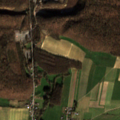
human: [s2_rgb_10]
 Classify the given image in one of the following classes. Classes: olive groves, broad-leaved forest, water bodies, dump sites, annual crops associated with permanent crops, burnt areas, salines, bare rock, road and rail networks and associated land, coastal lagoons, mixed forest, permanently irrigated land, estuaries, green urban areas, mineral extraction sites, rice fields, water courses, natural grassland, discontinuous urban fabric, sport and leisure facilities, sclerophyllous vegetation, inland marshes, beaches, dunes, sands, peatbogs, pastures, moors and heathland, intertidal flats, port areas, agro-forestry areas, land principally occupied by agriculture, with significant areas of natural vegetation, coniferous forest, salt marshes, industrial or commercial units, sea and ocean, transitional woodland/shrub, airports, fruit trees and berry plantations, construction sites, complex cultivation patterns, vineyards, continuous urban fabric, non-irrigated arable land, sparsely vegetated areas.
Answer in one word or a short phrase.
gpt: discontinuous urban fabric, non-irrigated arable land, pastures, complex cultivation patterns, broad-leaved forest, transitional woodland/shrub